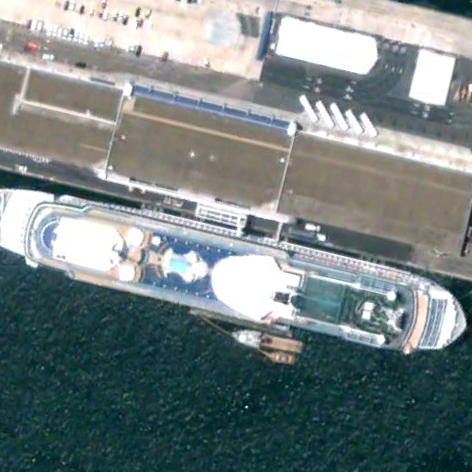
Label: Megayacht